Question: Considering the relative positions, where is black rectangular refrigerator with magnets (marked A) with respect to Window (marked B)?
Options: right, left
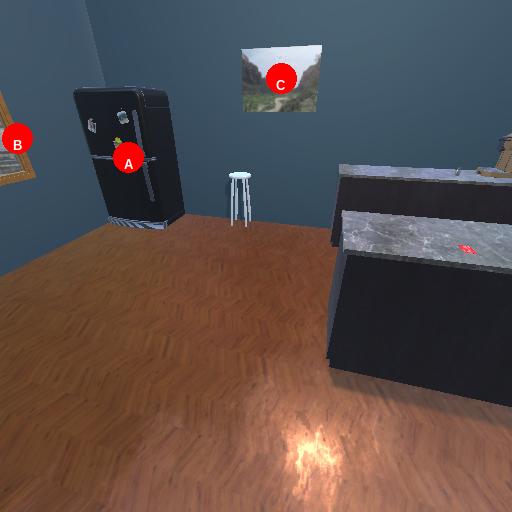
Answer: right